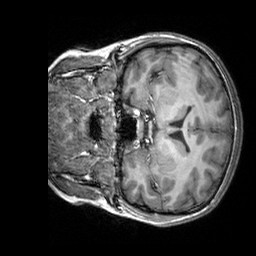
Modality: T1w
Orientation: coronal
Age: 21
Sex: female
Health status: healthy
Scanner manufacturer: siemens
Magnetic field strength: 3 T
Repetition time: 2.3 s
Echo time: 0.00303 s